Interaction volume radius: 5 \u00c5
Interaction volume height: 10 \u00c5
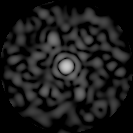
Disorder parameter: 0.7819